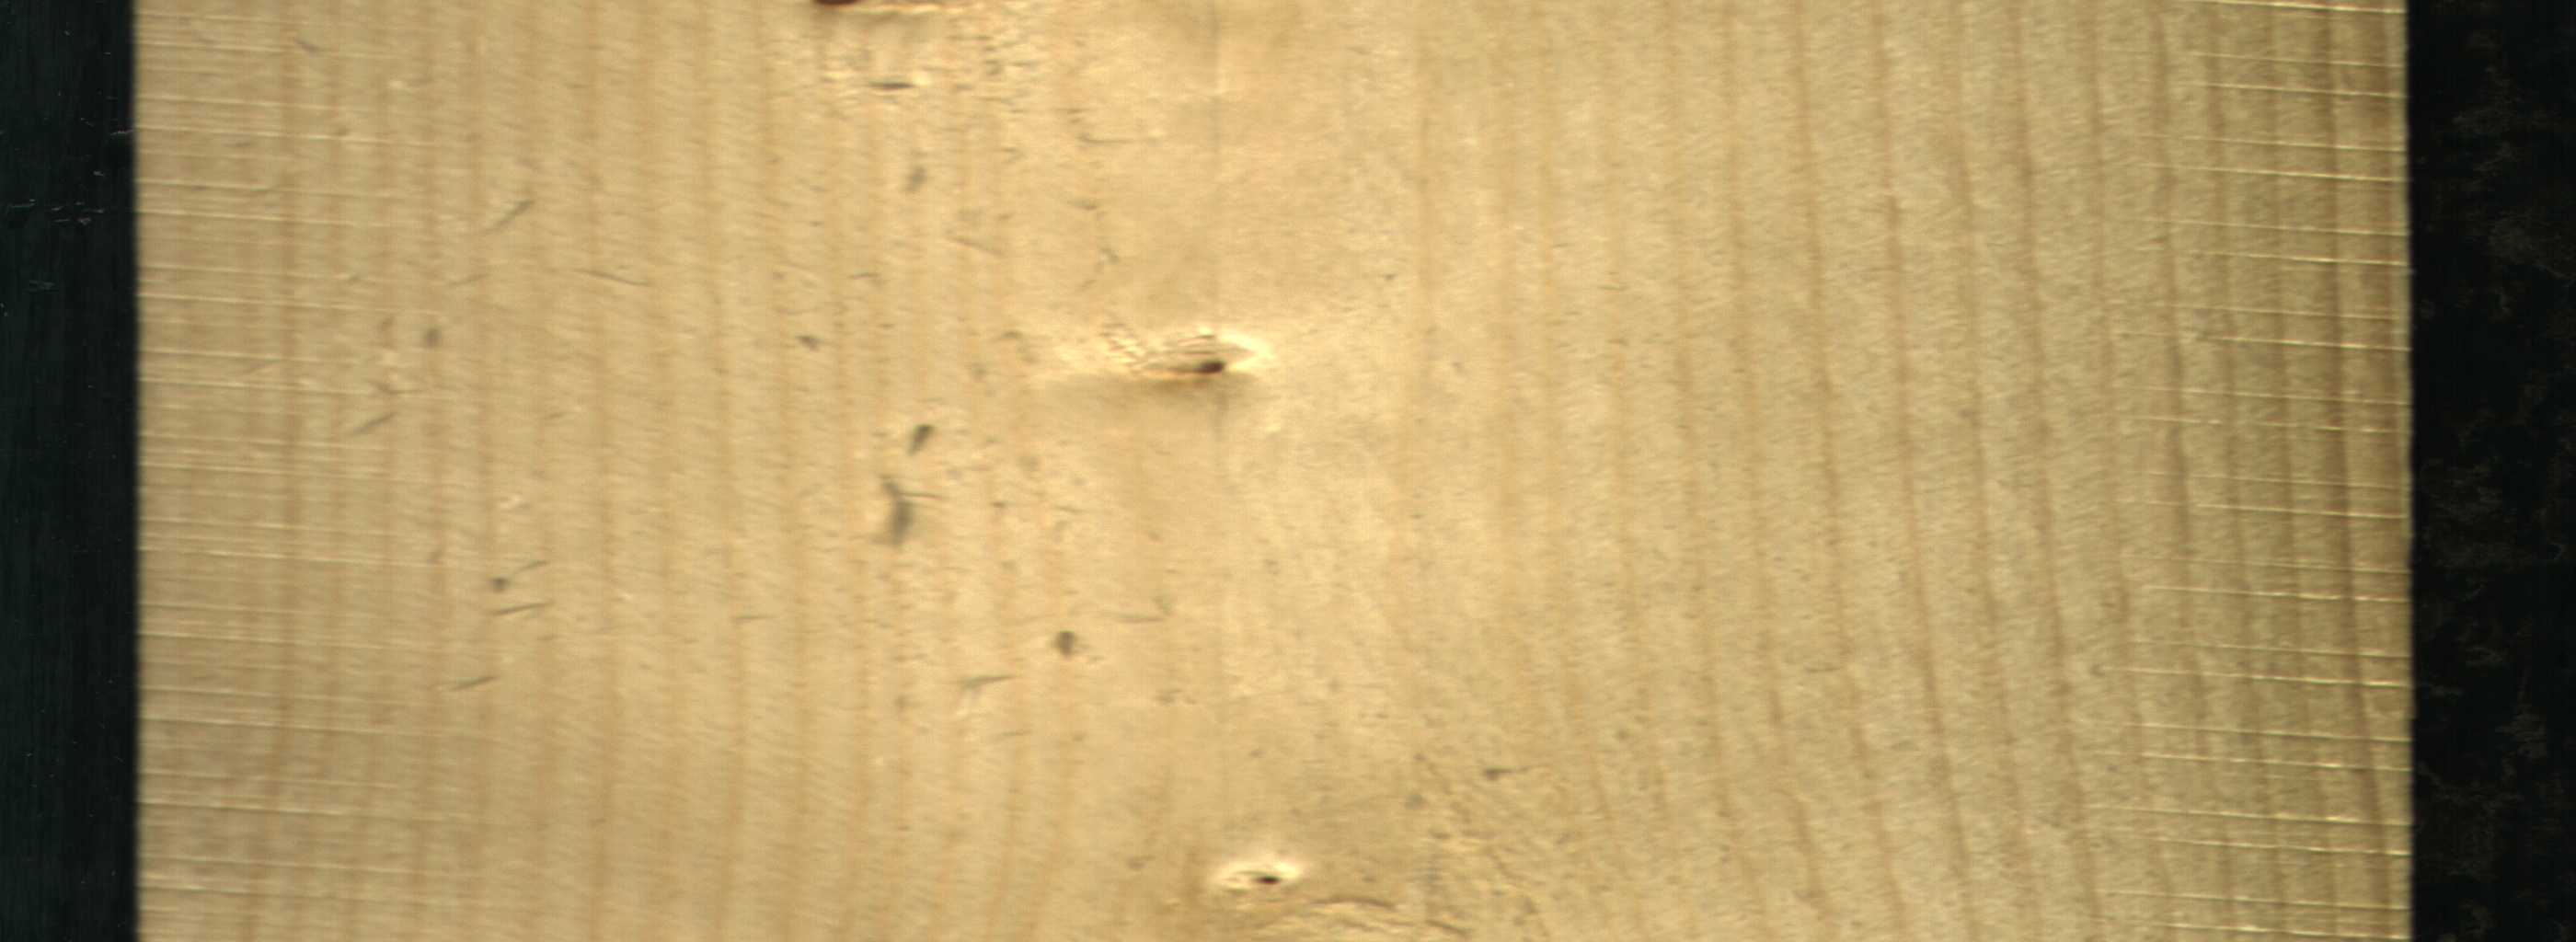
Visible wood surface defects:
Dead_Knot
Live_Knot